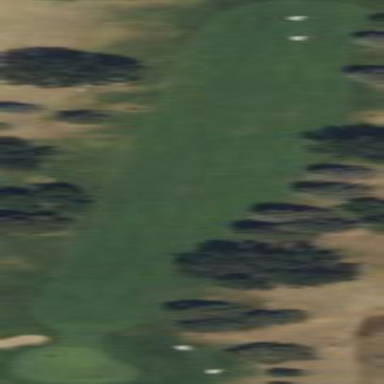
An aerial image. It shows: Grassy area designated as golf fairway.